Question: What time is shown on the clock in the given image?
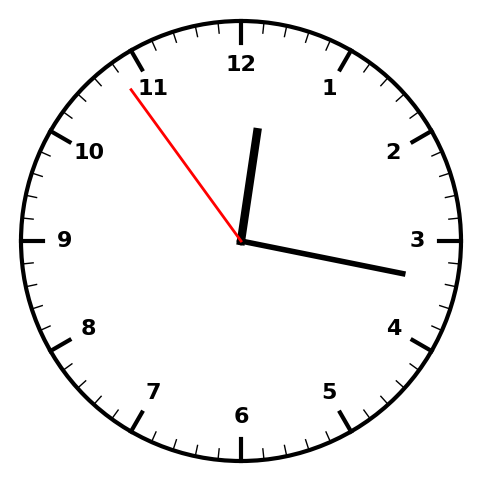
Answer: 12:16:54